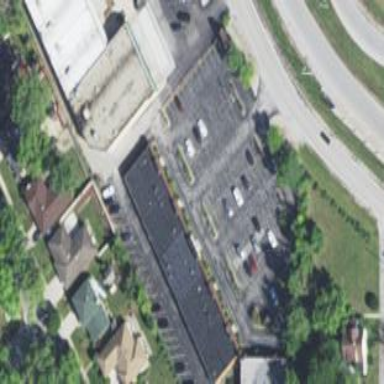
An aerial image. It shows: Retail building.